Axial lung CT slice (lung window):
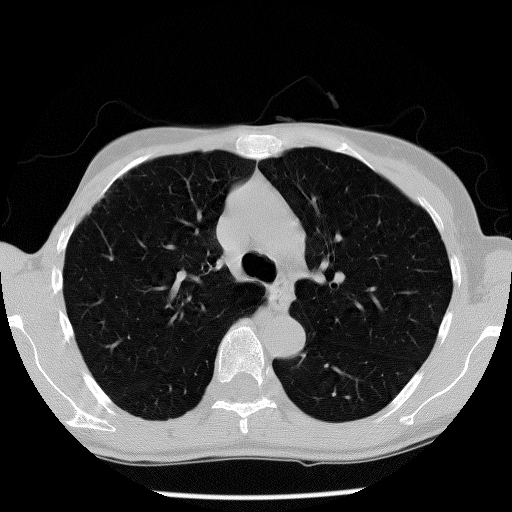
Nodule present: no